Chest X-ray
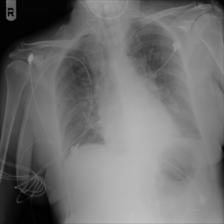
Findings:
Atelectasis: negative
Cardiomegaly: negative
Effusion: negative
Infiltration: positive
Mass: negative
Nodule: negative
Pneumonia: positive
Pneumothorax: negative
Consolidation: negative
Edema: negative
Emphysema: negative
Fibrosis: negative
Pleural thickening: negative
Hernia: negative